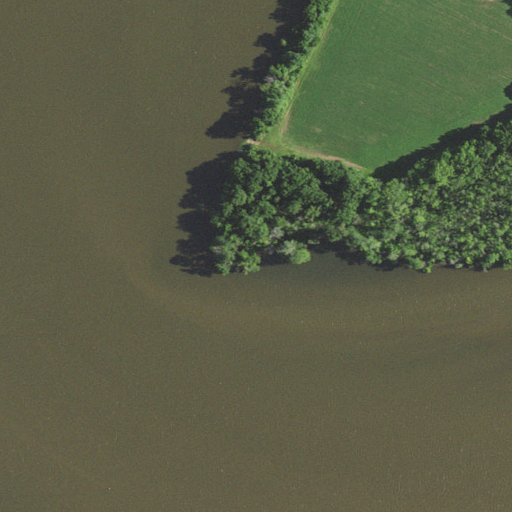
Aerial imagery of cape in Virginia named Long Point containing open water, cultivated crops, woody wetlands, and herbaceous wetlands